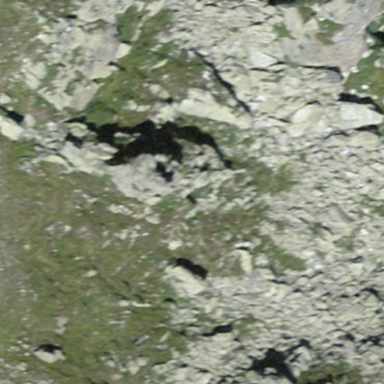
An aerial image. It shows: Landscape of bare rock.